Interaction volume radius: 10 \u00c5
Interaction volume height: 20 \u00c5
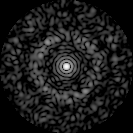
Disorder parameter: 0.8195